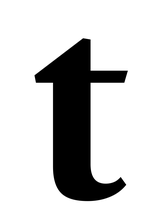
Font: LibreCaslonText_Bold